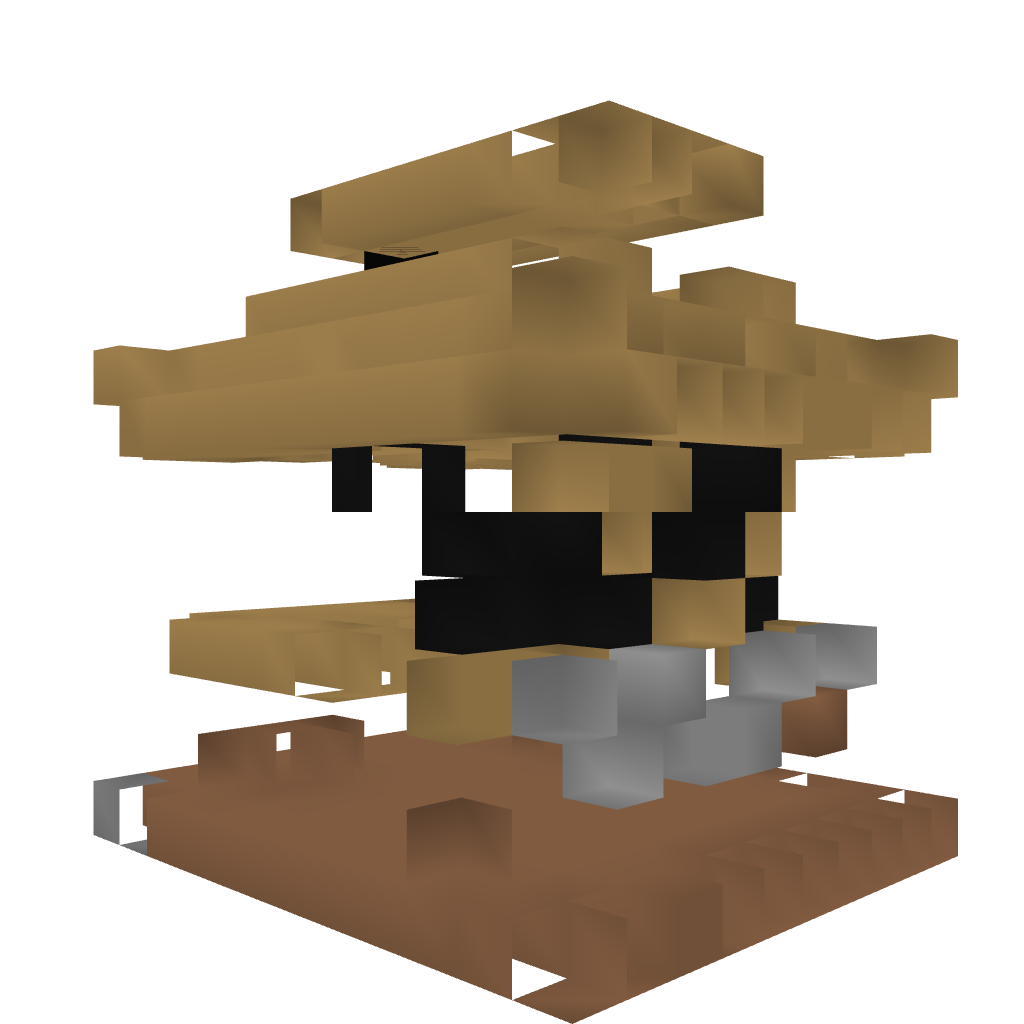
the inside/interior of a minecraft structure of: Cannon